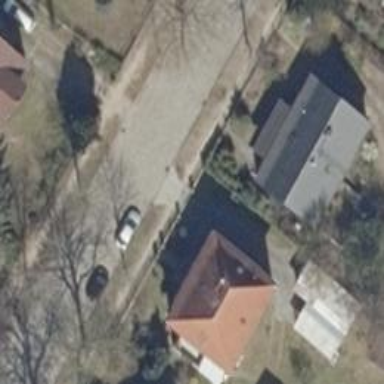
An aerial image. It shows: House with hipped roof.